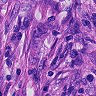
Metastatic tissue present: yes